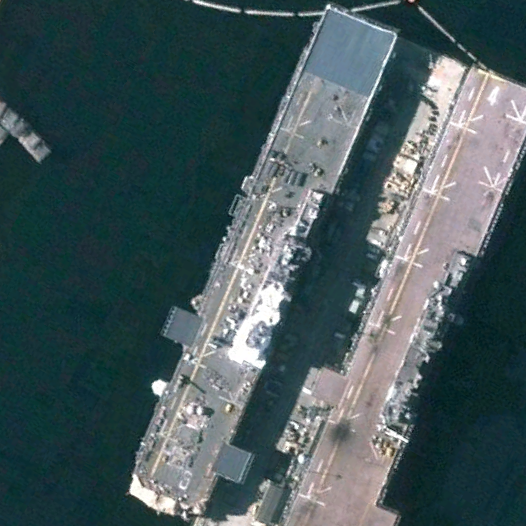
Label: assault